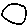
Label: circle